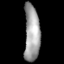
Tissue: lung
Cell type: Epithelial cells
Senescence score: 0.1422
Nuclear area (px): 862
Mean DAPI intensity: 159.693